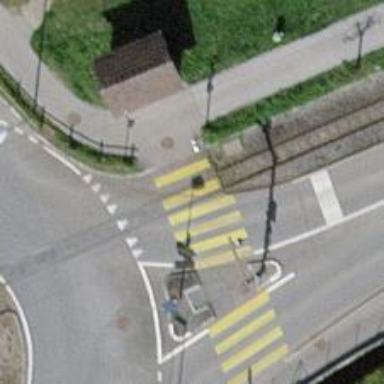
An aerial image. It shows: Crossing for the railway.